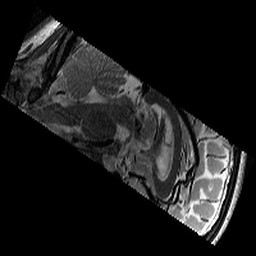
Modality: T2w
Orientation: sagittal
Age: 13
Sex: female
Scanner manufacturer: siemens
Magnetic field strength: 3 T
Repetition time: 9.23 s
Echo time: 0.067 s